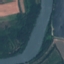
Label: River